Question: I've been trying to update my app to the android lollipop. But the api does not show up in the sdk manager below. Is the lollipop api released yet? or am I doing something wrong?

Thanks.
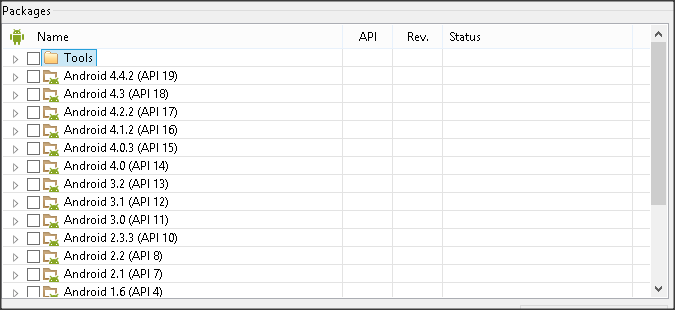
Answer: It should appear after you update 'Tools' -> 'Android SDK Tools'. Are you on Rev. 23.0.5?